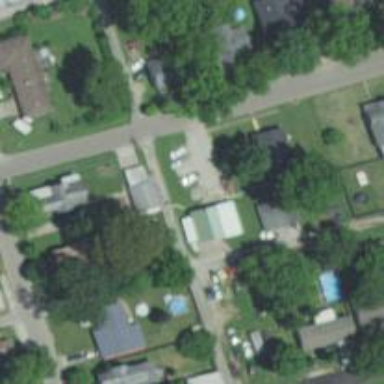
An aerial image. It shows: Alley classified as service road.